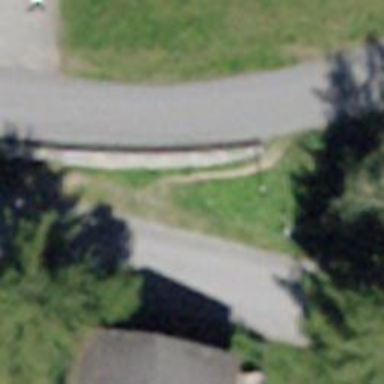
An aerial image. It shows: Path on the ground.